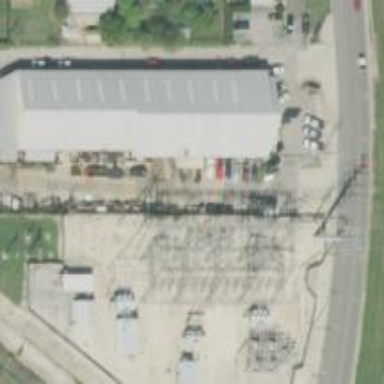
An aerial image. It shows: Switch for power supply.